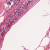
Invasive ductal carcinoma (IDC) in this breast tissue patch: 0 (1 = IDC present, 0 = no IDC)